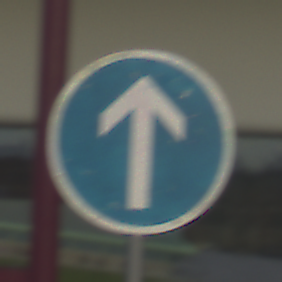
Verkehrszeichen: VorgeschriebeneFahrtrichtungGeradeaus
Umgebung: Outdoor, Suburban
Tageszeit: MorningAfternoon
Wetter: PartlyCloudy
Licht: Natural
Jahreszeit: NotSpecified
Kontrast: MediumContrast